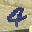
Label: 4